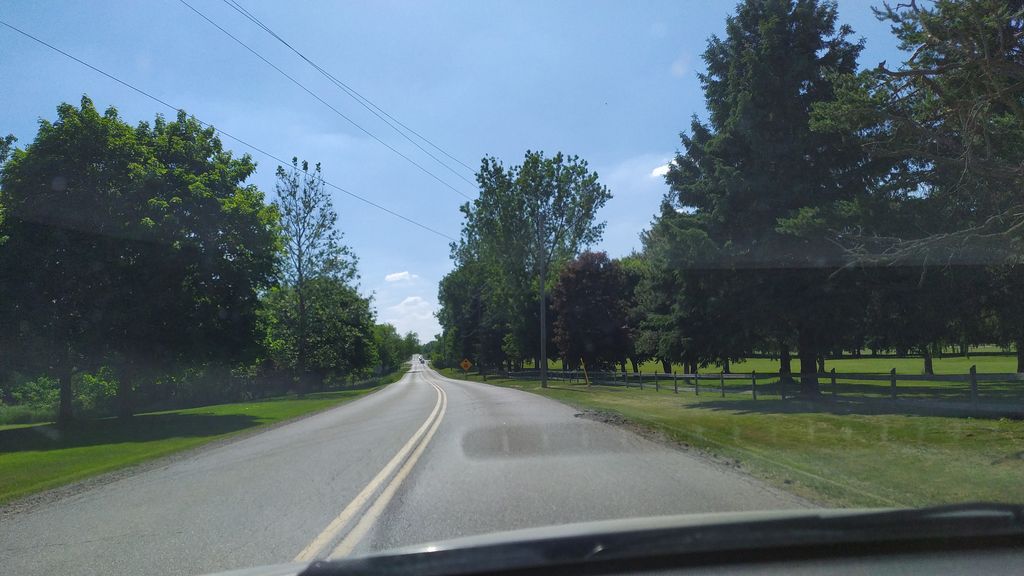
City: kitchener-waterloo